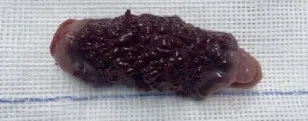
(D) postoperative appearance of the umbilical cord.
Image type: medical_photograph (other_medical_photograph)